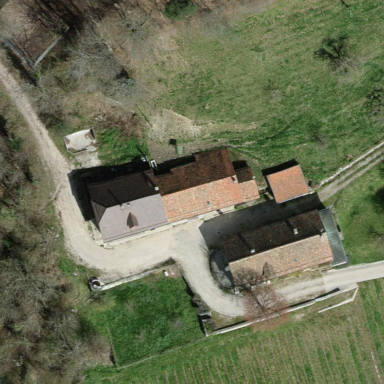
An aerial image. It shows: Farmyard area.